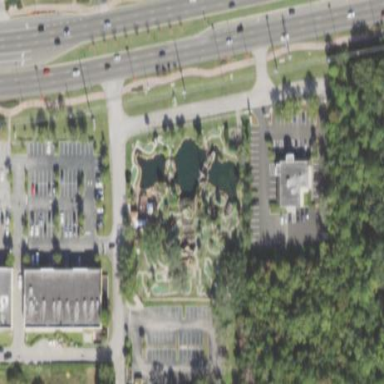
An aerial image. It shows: Miniature golf course.